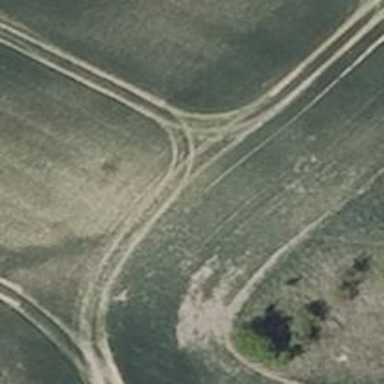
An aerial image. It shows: Turning circle on the road.